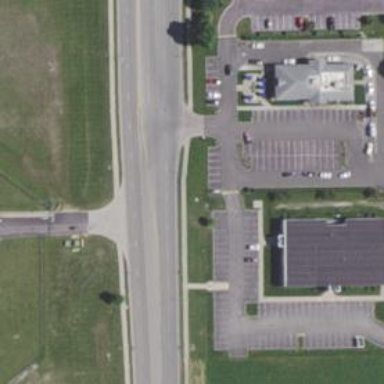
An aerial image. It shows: Parking area.